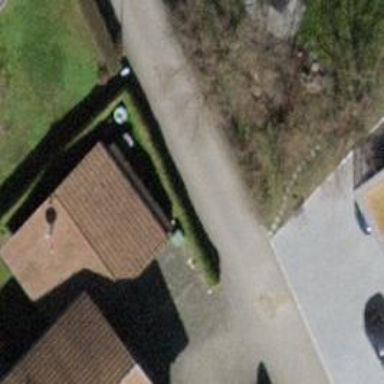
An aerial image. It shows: Residential road.